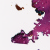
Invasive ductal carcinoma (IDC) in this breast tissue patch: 0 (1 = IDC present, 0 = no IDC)